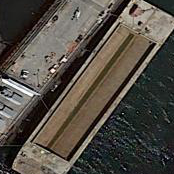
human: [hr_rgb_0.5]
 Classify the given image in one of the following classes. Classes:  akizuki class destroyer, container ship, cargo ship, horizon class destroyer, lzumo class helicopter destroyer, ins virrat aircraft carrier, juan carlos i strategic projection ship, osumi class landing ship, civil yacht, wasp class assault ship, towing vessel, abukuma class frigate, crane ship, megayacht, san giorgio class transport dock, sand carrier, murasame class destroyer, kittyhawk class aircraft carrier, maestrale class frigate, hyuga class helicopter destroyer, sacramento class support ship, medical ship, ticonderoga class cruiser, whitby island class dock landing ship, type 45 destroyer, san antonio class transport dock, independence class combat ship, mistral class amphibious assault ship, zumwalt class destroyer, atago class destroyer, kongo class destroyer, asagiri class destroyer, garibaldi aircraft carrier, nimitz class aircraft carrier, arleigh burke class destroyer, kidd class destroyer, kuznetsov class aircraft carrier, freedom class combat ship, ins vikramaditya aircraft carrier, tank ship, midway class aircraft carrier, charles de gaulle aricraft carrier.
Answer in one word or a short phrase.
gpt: Sand carrier